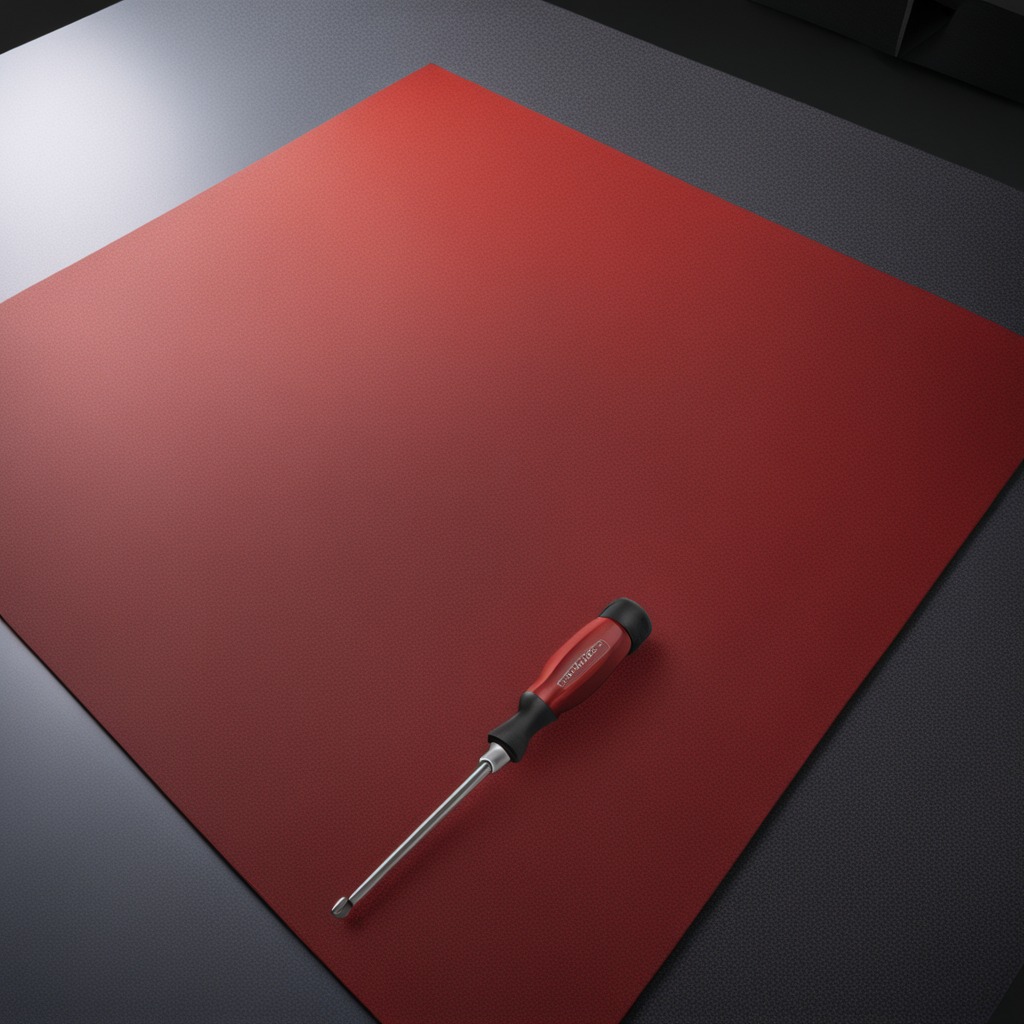
A screwdriver lying on the tabletop